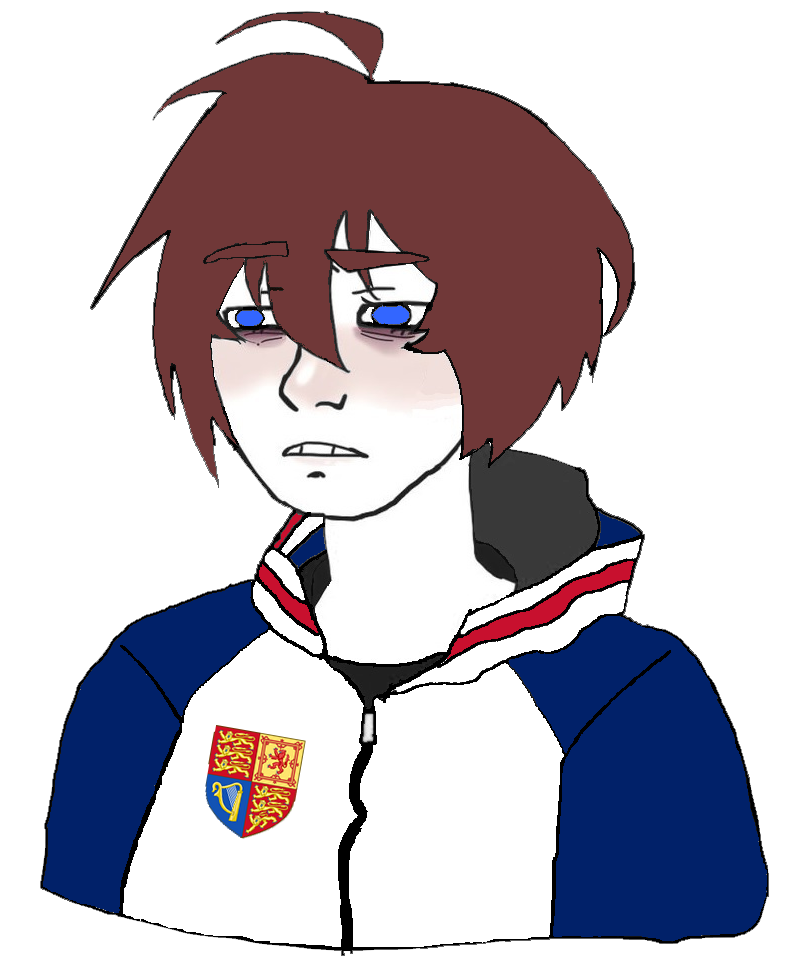
Label: 5_Twinkjak